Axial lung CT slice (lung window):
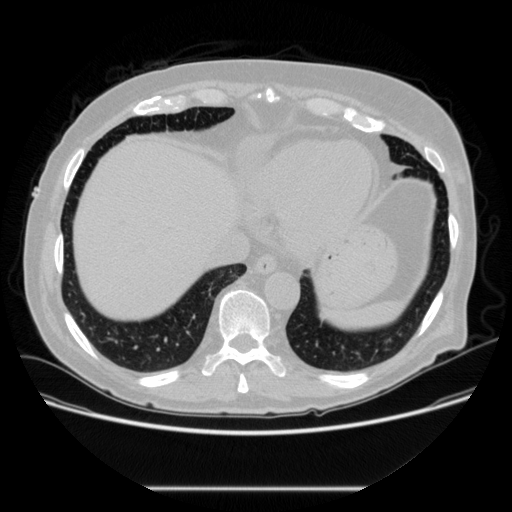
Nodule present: no